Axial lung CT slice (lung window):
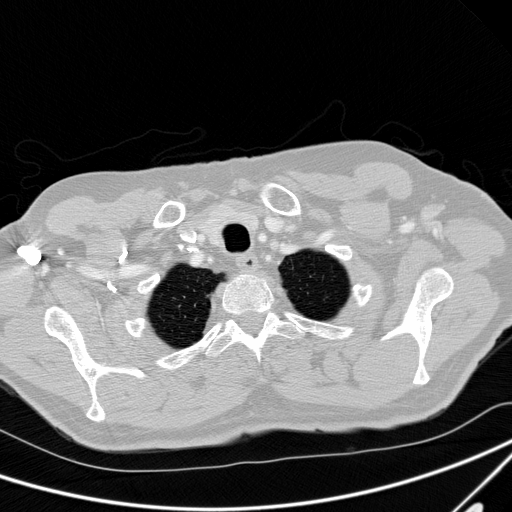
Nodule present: no